Question: I have an issue with the Windows Phone toolkit's hub tile.
All my hub tiles disappear when the animation state change to "semi expanded" (The one where half the icon + the text is visible). After a while the will change their animation state to different one and thetext or the right images show up as you expect them to.
It works in the emulator but not on my Lumia 800 and in the XAML preview of VS. Programming for WP 7.5 with VS 2010 on Win7 x64.
'''
<Grid x:Name="ContentPanel" Grid.Row="1" Margin="12,0,12,0">
<Grid HorizontalAlignment="Stretch" Margin="0,0,0,12">
<Grid.ColumnDefinitions>
<ColumnDefinition/>
<ColumnDefinition/>
</Grid.ColumnDefinitions>
<Grid.RowDefinitions>
<RowDefinition Height="Auto"/>
<RowDefinition Height="Auto"/>
<RowDefinition Height="Auto"/>
<RowDefinition Height="Auto"/>
<RowDefinition Height="Auto"/>
</Grid.RowDefinitions>
<toolkit:HubTile
Grid.Row="1"
Grid.Column="0"
Margin="12,12,0,0"
Title="Brew &#13;House"
Source=""
Tap="HubTile_Tap"
Name="BrewHouseTile">
</toolkit:HubTile>
<toolkit:HubTile
Grid.Row="1"
Grid.Column="1"
Margin="12,12,0,0"
Title="Hops"
Source="/BrewingApp;component/Images/icon_hops_big.png"
Tap="HubTile_Tap"
Name="HopsTile" />
<toolkit:HubTile
Grid.Row="2"
Grid.Column="0"
Margin="12,12,0,0"
Title="Convert &#13;Units"
Tap="HubTile_Tap"
Source="/BrewingApp;component/Images/icon_scales_big.png"
Name="ConvertersTile" />
... more Hub Tiles
</Grid>
</Grid>
'''

<URL>
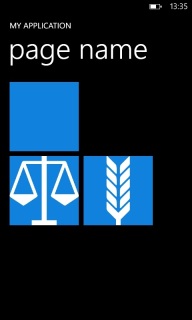
Answer: This actually a bug in the Windows Phone toolkit. Upon resizing of the Hub Tiles the width and height get calculated again. This calculation uses a Float.TryParse() method that relies on a CultureSetting. However, when not set to EN-US this break. There is an issue on Codeplex with a quickfix:
<URL>